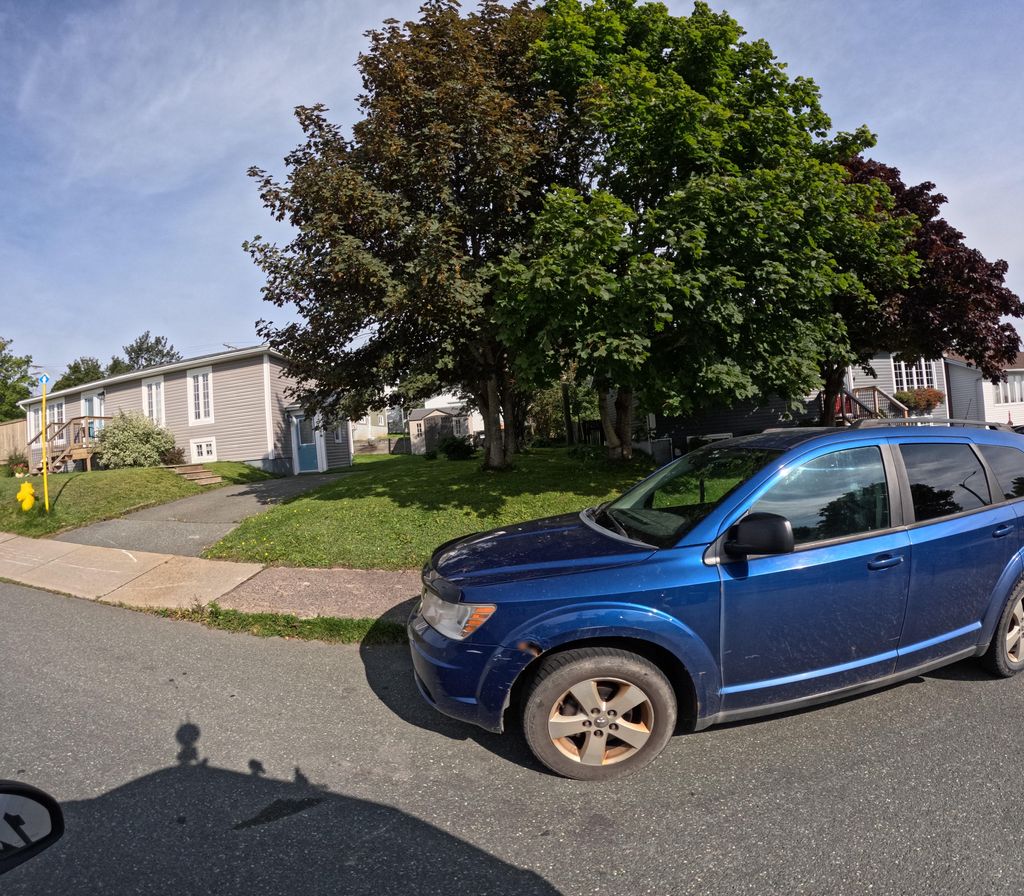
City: st_johns